Aerial crown-view tile of a tropical tree (Barro Colorado Island, Panama), acquired 20240611:
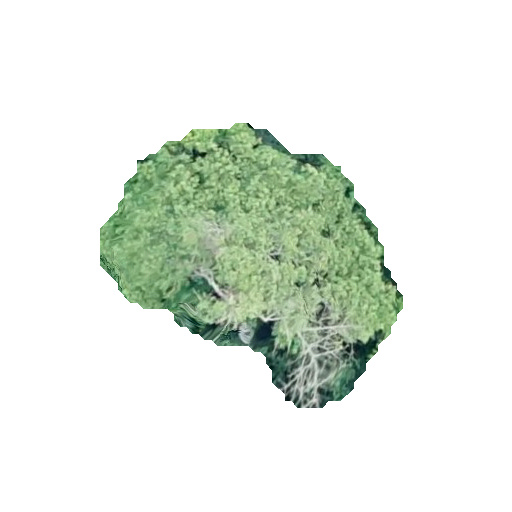
Species: Ceiba pentandra
GBIF accepted scientific name: Ceiba pentandra
Crown area: 84.611 m²